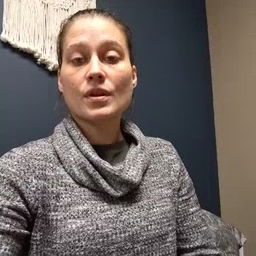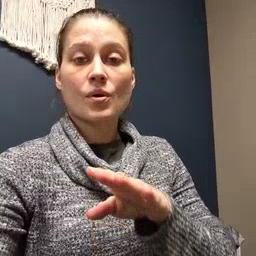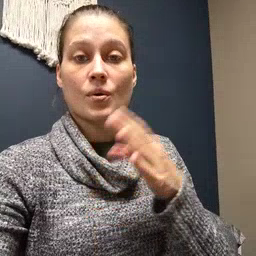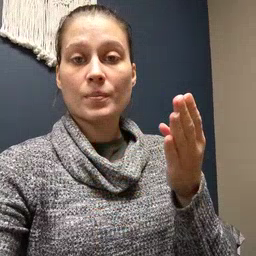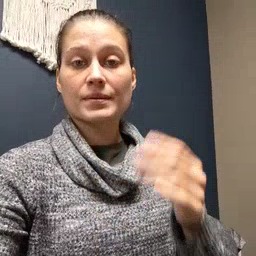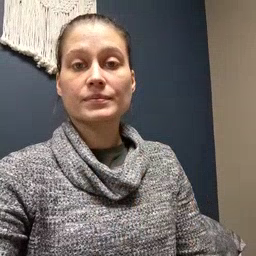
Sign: open